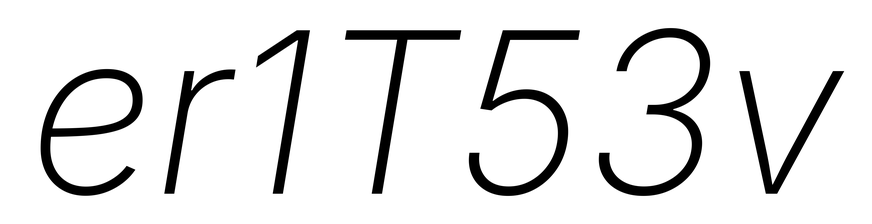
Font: Inter-Italic_ExtraLight_Italic